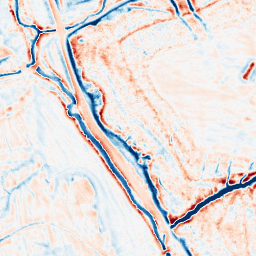
Category: edge_preserving
Decomposition family: bilateral
Decomposition parameters: d: 15
sigma_color: 150
sigma_space: 75
Upsampling method: sinc_blackman
Upsampling parameters: scale: 2
kernel_size: 8
Upsampling scale: 2